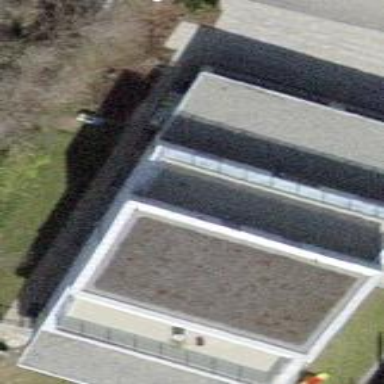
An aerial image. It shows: Residential building with saltbox roof shape.